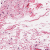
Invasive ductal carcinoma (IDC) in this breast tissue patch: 0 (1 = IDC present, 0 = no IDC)